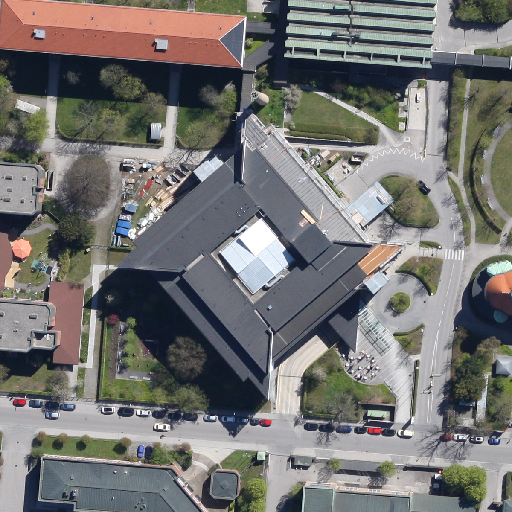
Referring expression: sidewalk along with tree